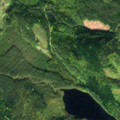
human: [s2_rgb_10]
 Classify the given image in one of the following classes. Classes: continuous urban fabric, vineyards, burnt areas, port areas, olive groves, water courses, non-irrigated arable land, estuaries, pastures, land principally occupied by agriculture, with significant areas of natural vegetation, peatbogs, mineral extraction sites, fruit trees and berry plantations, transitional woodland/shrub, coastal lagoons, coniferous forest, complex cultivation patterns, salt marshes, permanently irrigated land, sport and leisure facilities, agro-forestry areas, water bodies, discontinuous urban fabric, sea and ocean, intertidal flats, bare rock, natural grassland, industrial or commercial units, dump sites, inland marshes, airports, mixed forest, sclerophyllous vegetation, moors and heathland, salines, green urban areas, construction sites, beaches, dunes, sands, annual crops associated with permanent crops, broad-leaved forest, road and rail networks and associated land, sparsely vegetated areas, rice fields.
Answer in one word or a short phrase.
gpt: coniferous forest, mixed forest, water bodies